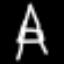
Label: The Eiffel Tower